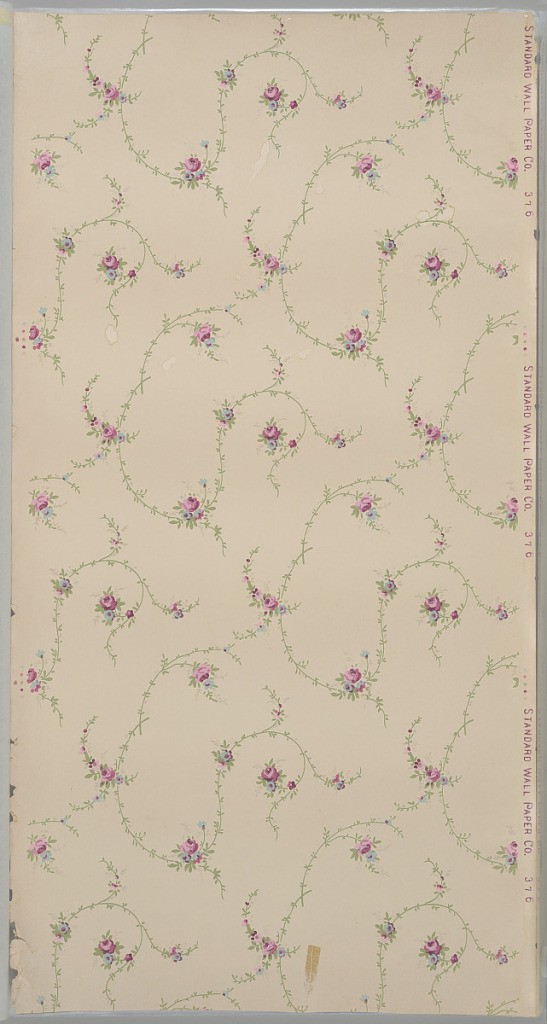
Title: Ceiling paper
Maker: Standard Wall-Paper Company, Standard Wall-Paper Company, Pittsburgh, Pennsylvania
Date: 1905–1915
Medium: Machine-printed paper, liquid mica
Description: Petite floral sprigs with red and blue flowers, printed on off-white ground.